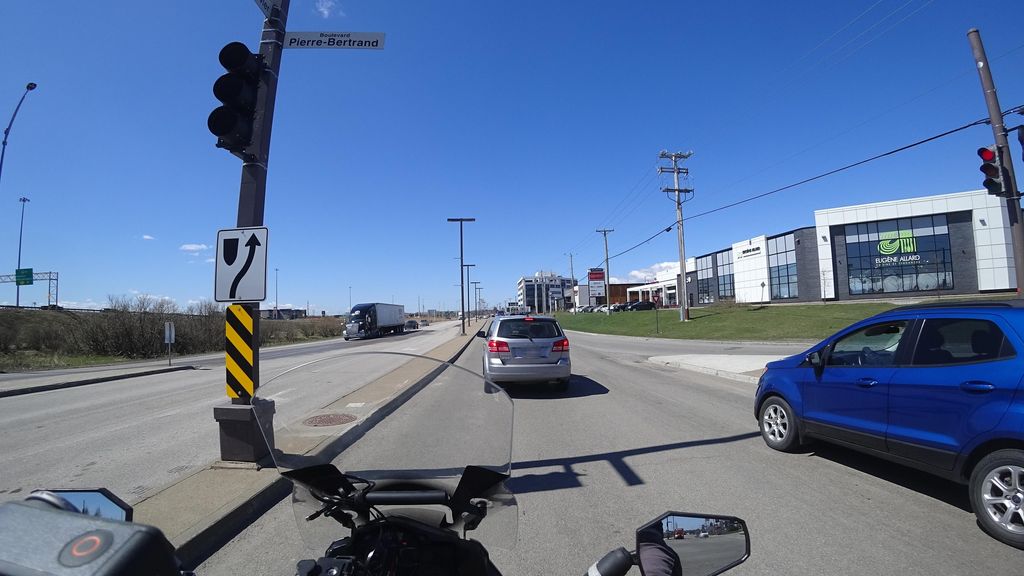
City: quebec_city